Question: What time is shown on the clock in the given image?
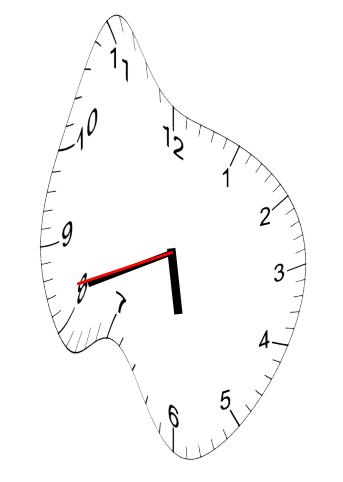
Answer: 05:41:42